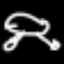
Label: frog